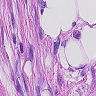
Metastatic tissue present: yes